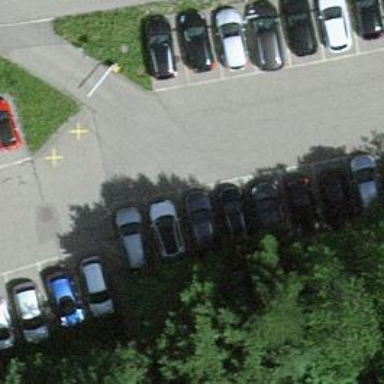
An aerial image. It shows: Parking aisle designated as service road.